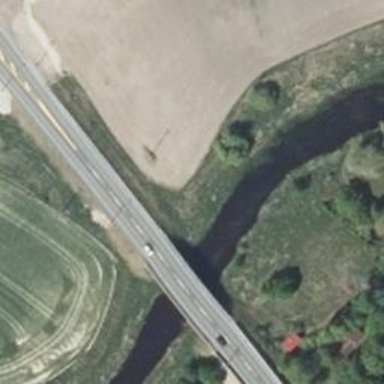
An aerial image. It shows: Trunk highway bridge with asphalt surface.